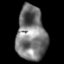
Tissue: lung
Cell type: Myeloid cells
Senescence score: 0.2061
Nuclear area (px): 1559
Mean DAPI intensity: 120.063